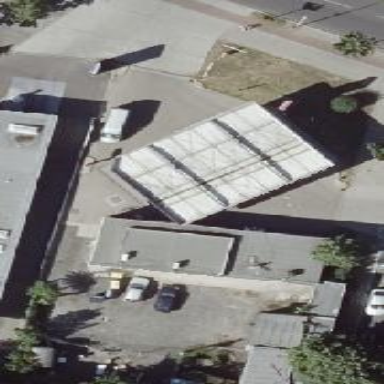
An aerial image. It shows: View of roof of building.